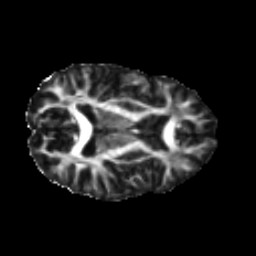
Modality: FA
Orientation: axial
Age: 47
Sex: female
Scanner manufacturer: ge
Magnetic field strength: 3 T
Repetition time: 7.8 s
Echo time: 0.0606 s